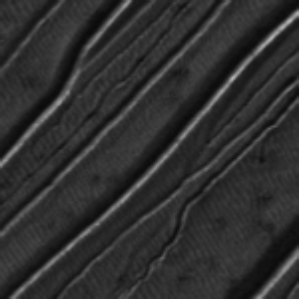
Label: frost